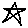
Label: star